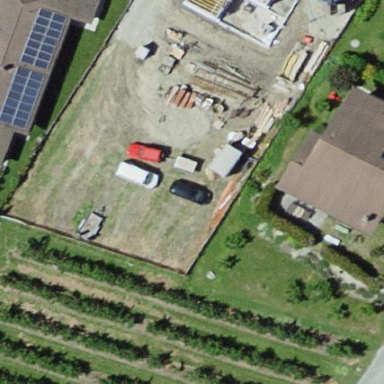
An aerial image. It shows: Orchard.